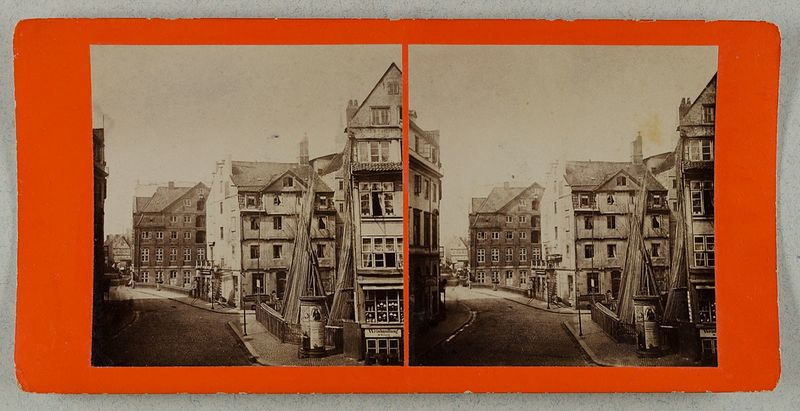
Titel: Hamburg, Schaartor und Schaartorbrücke
Künstler: Johann Jacob Köpcke
Standort: Hamburg
Institution: Museum für Kunst und Gewerbe Hamburg
Schlagwörter: haus, architektur, bild, fassade, fotografie, photographie, wohnhaus, architekturfotografie, etagenhaus, albumin, stereofotografie, historische, stereophotographie, architekturphotographie, bildwerke, angewandte und bildende kunst, hessische systematik, schwarzweißpositivverfahren, silbersalzverfahren, schwarzweißfotografie, gebäude, örtlichkeit, straße, stätte, wohngebäude, straßen, plätze, albuminpapier, stereoskopische, stereoskopisches, litfaßsäule, plakatsäule